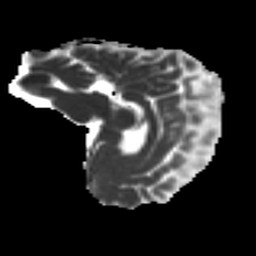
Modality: MD
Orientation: sagittal
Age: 32
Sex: male
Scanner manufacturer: ge
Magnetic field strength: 3 T
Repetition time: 7.8 s
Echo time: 0.0606 s